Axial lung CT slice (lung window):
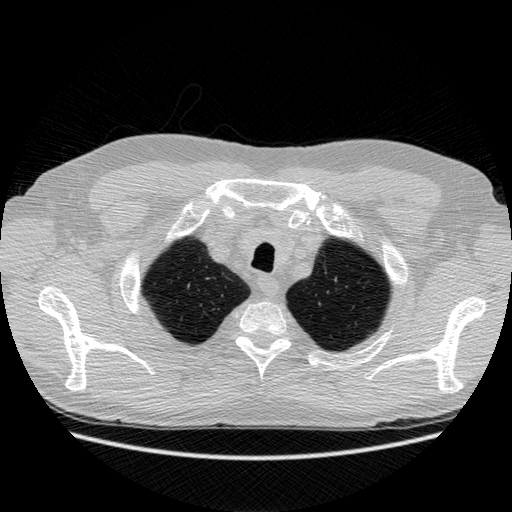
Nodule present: no